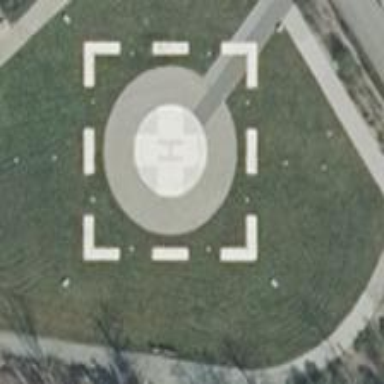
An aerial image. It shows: Image of helipad at airport.